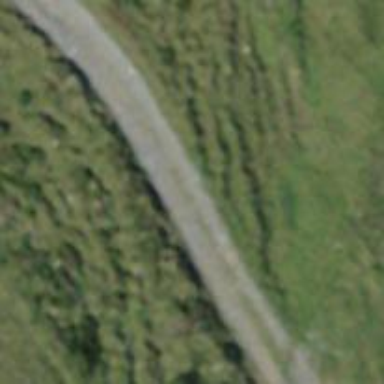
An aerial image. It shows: Dirt track road with grade 3 tracktype.